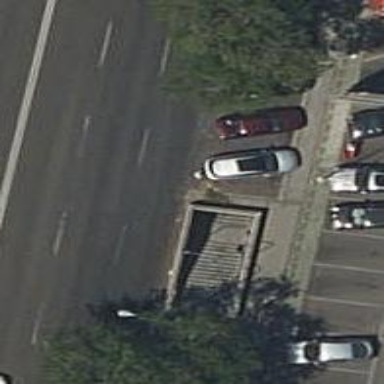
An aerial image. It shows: Subway entrance.